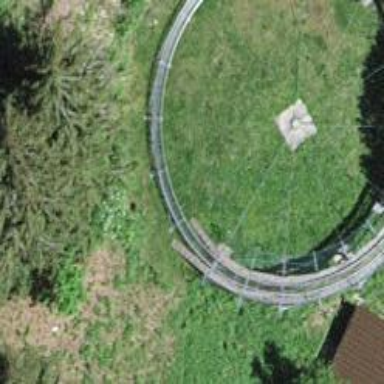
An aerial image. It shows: Roller coaster track.